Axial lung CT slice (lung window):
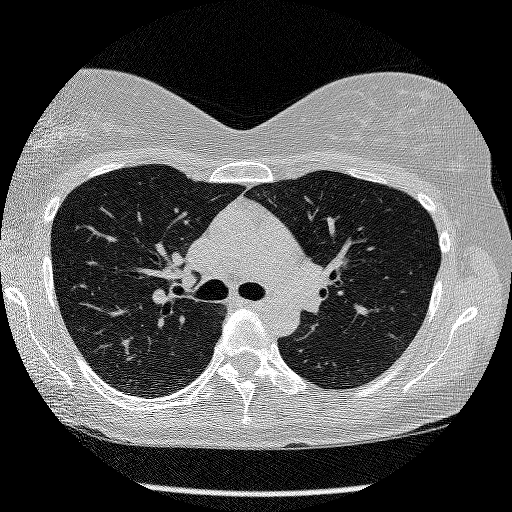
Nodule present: no